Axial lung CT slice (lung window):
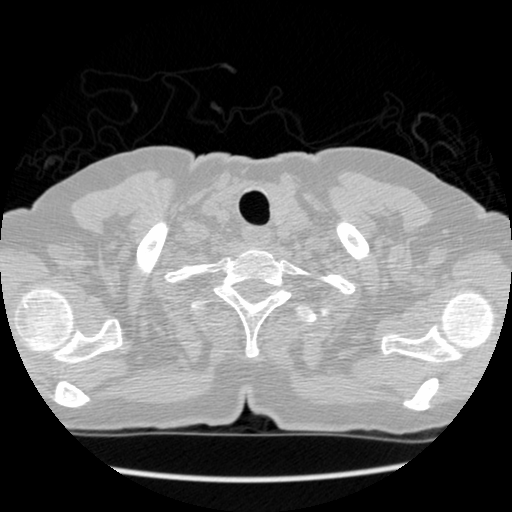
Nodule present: no